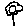
Label: flower